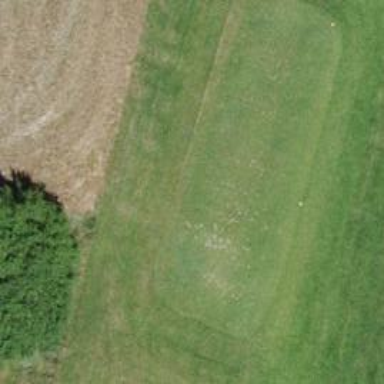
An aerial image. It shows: Golf tee on grassy land.